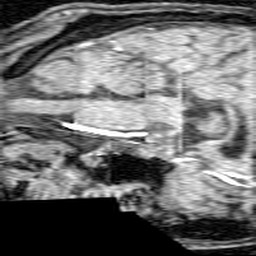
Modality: angio
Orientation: sagittal
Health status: ill
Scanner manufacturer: siemens
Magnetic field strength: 1.5 T
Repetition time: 0.039 s
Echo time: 0.00502 s